Interaction volume radius: 5 \u00c5
Interaction volume height: 15 \u00c5
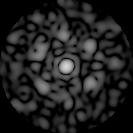
Disorder parameter: 0.6139